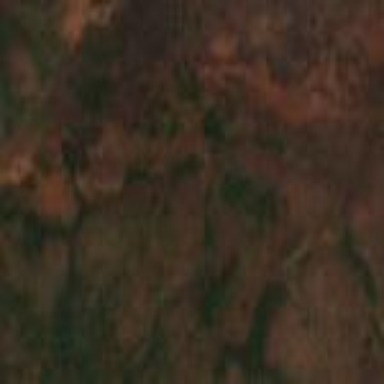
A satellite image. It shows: Forest area.